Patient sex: M
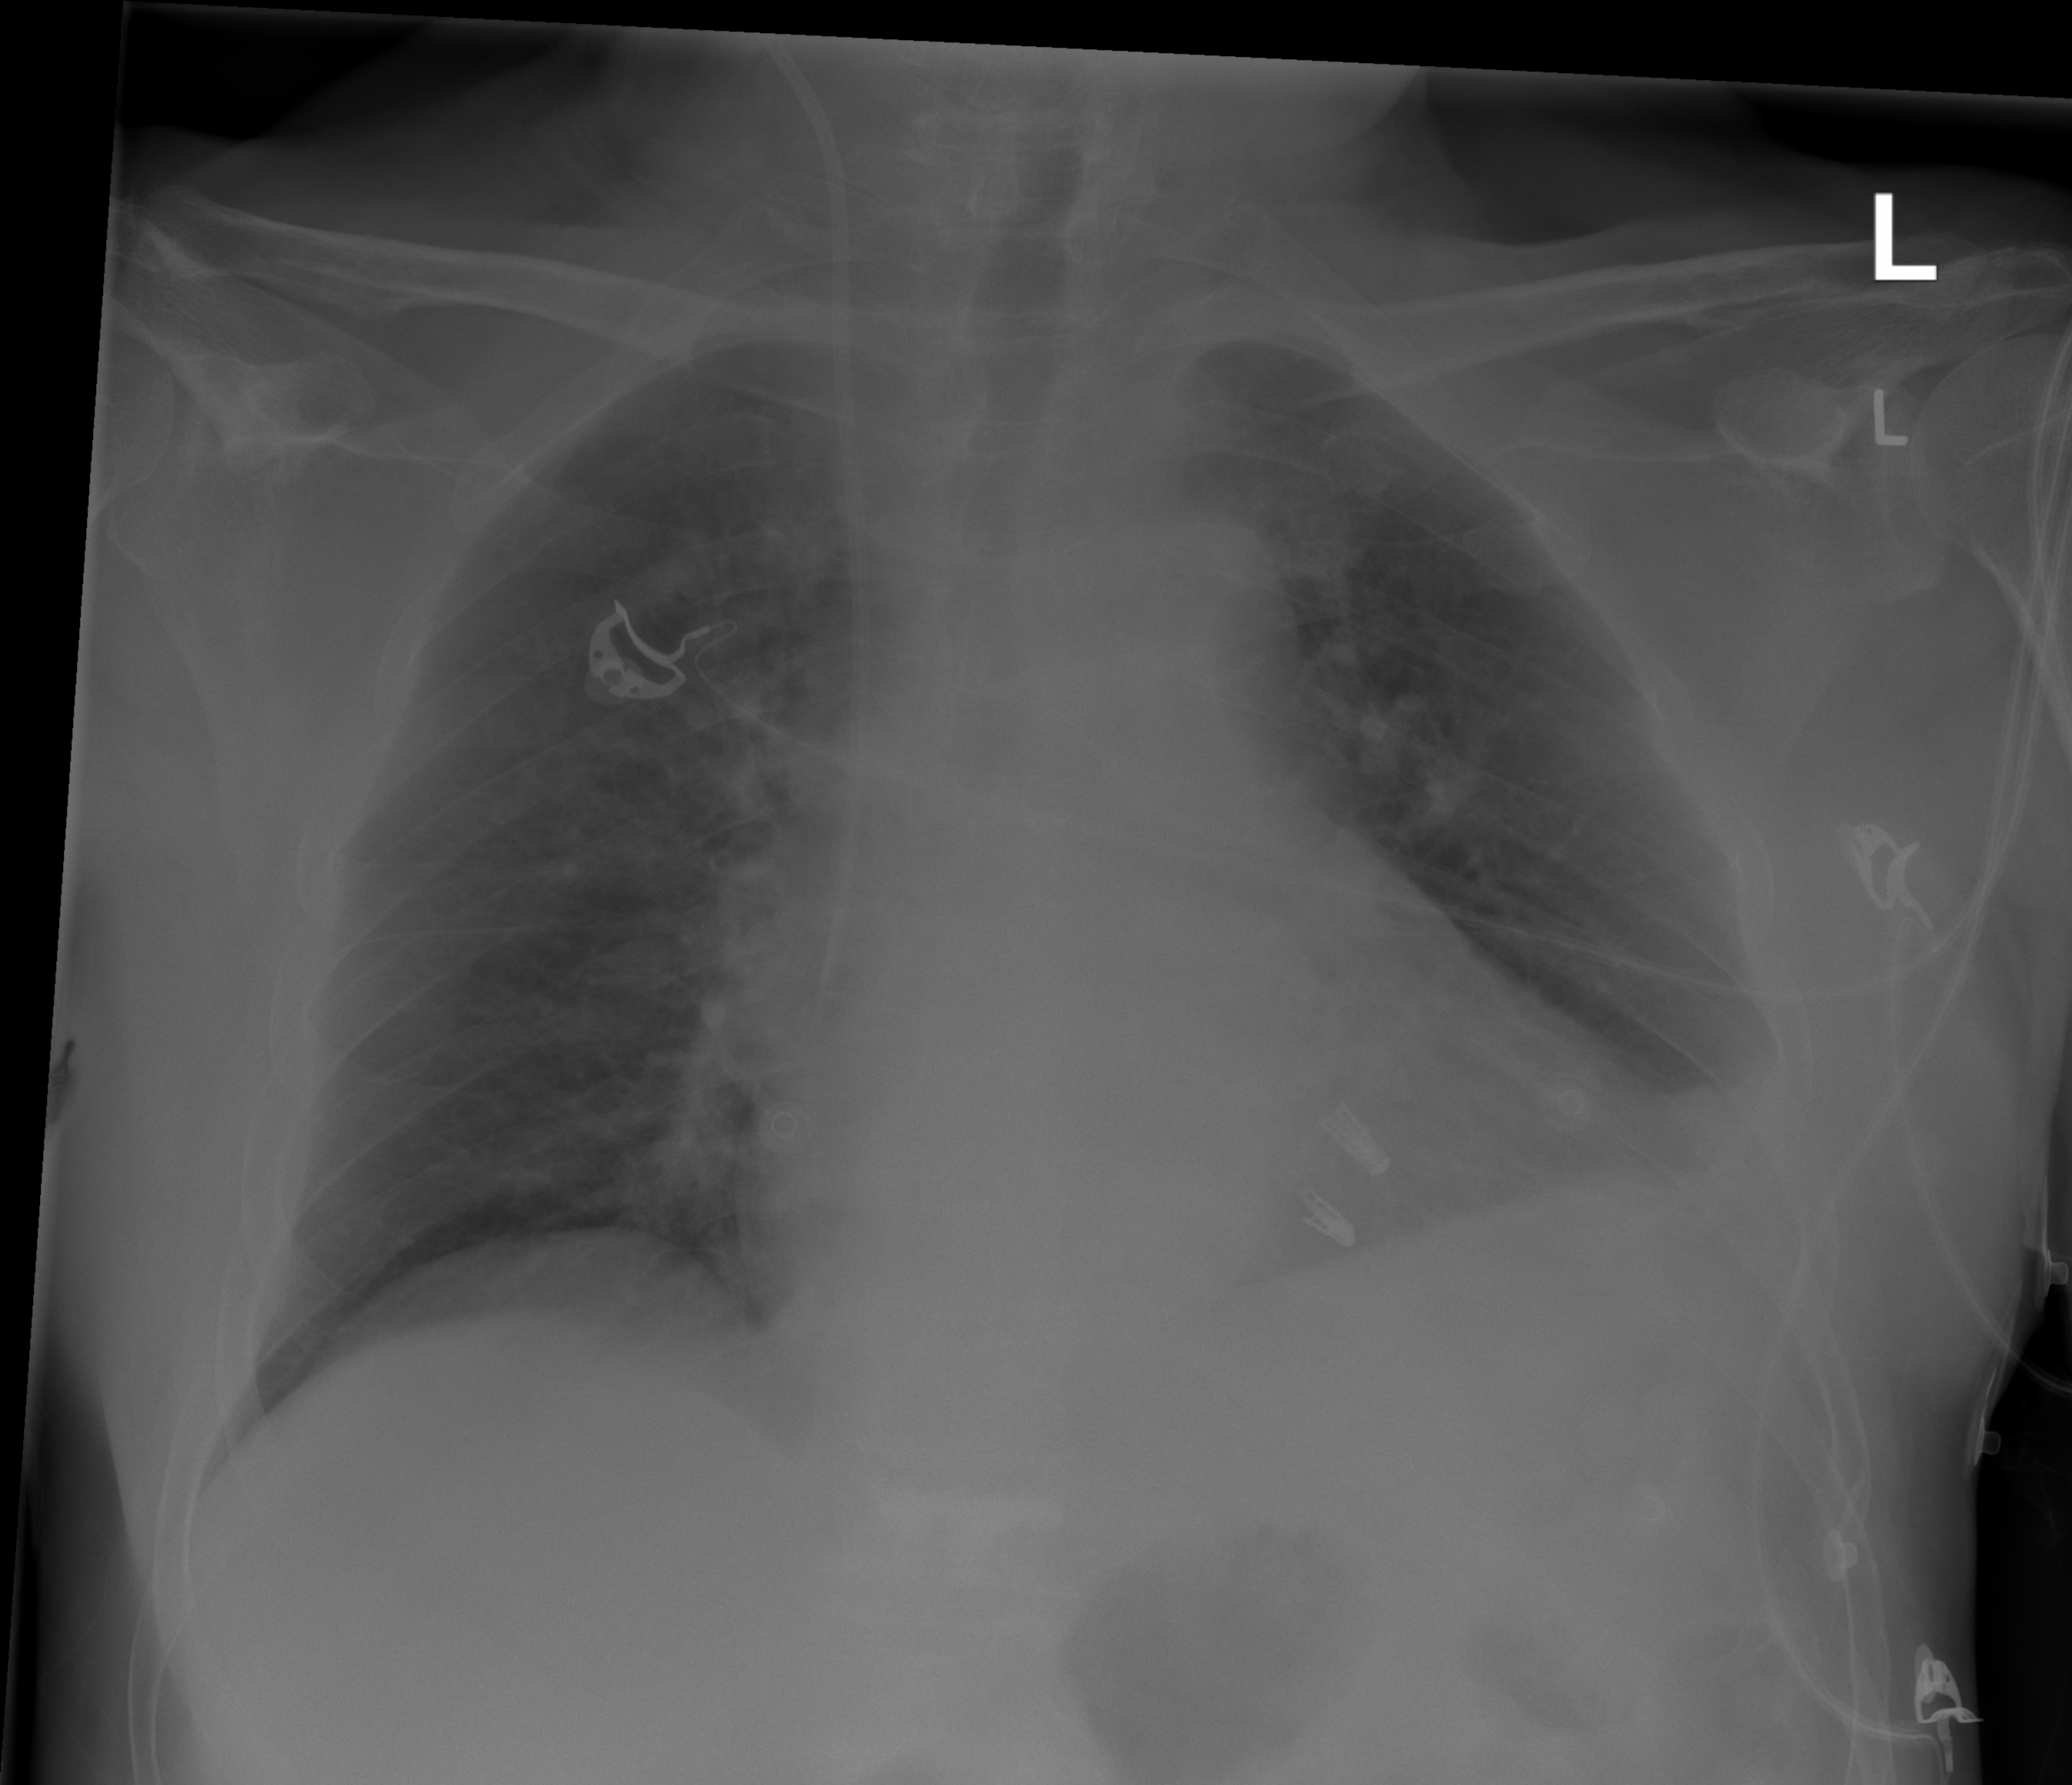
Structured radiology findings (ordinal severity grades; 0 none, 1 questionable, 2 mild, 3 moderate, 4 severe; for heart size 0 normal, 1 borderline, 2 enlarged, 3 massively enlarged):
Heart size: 2
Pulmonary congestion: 0
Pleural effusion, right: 0
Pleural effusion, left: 2
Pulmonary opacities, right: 0
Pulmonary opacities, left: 0
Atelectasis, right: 0
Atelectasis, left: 0